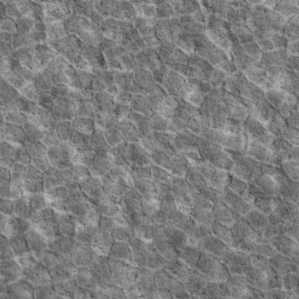
Label: non_frost